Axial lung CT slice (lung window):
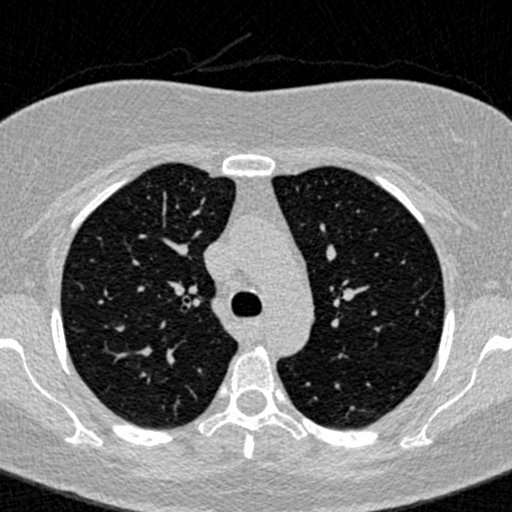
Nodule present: no